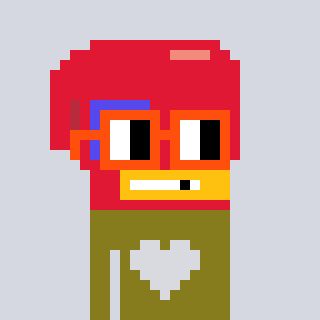
a pixel art character with square orange glasses, a boxing glove-shaped head and a gunk-colored body on a cool background